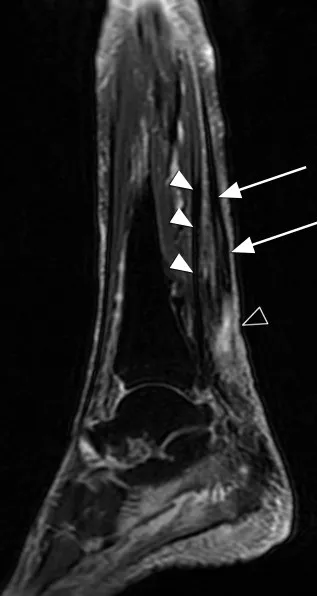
T2-weighted image of the patient's left heel. MRI machines measure proton density; density is proportional to how dark a tissue appears on the scan. 'T1' and 'T2' are technical terms describing the time required for proton relaxation. T2 images make adipose tissue, water, and other fluids bright, thus these images are ideal for detecting tissue edema. On the image, note the intact flexor hallucis longus (filled arrowheads) pulled taught. The flexor hallucis longus is responsible for what little plantar flexion the patient had left. The arrows show the retracted and limp proximal end of the Achilles tendon, with the bright area of signal intensity (open arrowhead) representing inflammation and fluid migration between the severed ends.
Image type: radiology (mri)